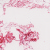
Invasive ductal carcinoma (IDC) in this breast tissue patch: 0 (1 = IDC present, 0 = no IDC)